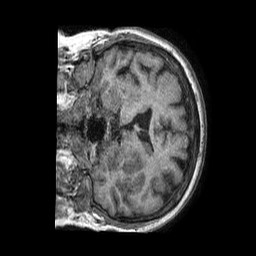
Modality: T1w
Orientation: coronal
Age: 82
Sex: female
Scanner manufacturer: philips
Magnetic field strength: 1.5 T
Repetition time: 0.007533 s
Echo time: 0.003419 s